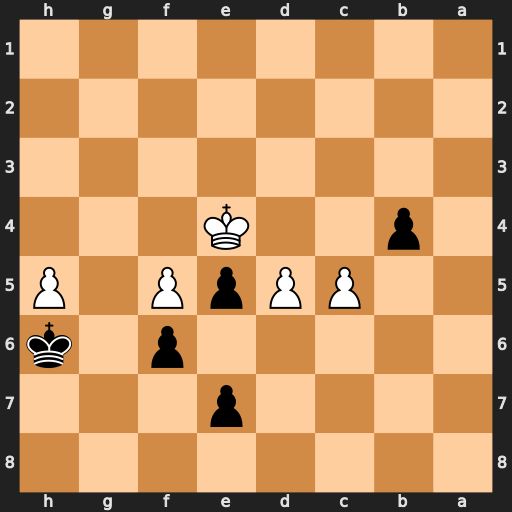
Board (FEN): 8/4p3/5p1k/2PPpP1P/1p2K3/8/8/8
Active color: b
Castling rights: -
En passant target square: -
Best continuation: b3 Kd3 e4+ Kc3 e3